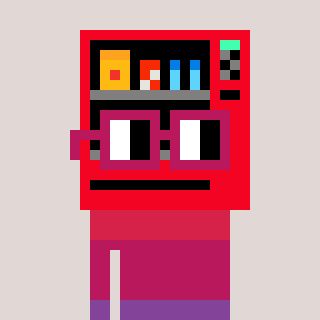
a pixel art character with square dark red glasses, a vending machine-shaped head and a blue-colored body on a warm background